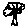
Label: tree